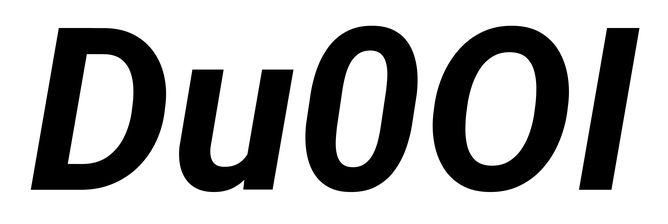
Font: Roboto-Italic_Bold_Italic